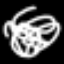
Label: squiggle